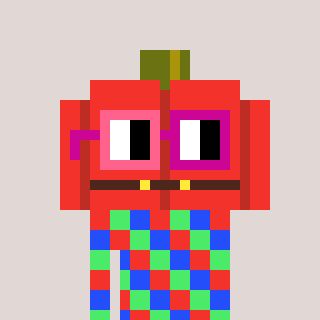
a pixel art character with square pink and red glasses, a pumpkin-shaped head and a gunk-colored body on a warm background